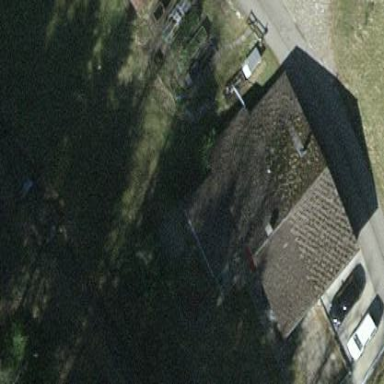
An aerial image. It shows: Building with gabled roof oriented across its structure.